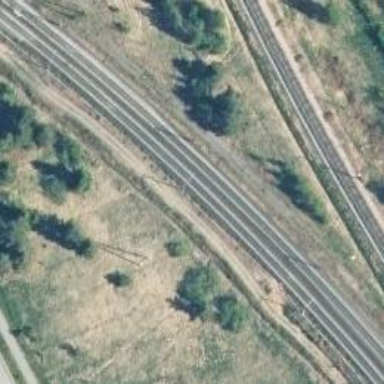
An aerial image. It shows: Railway track with continuous electrified contact line.